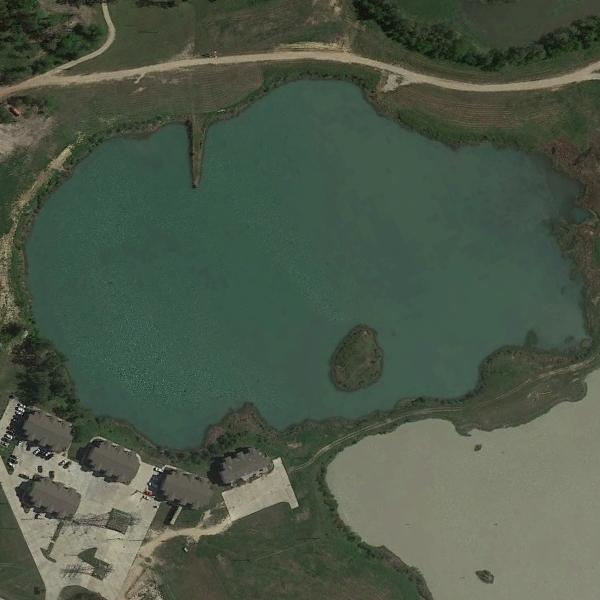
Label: Pond